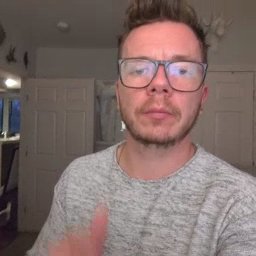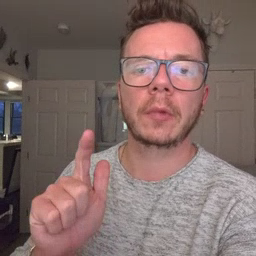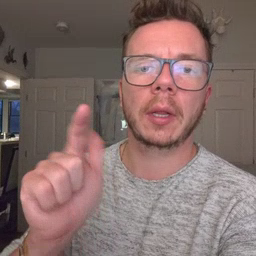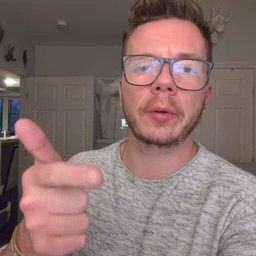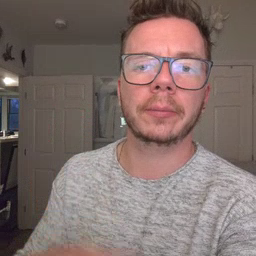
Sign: later